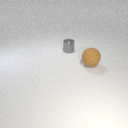
large brown rubber sphere to the right of small gray metal cylinder